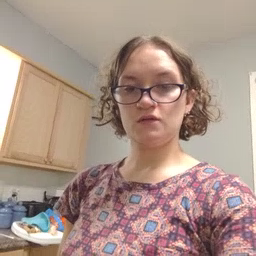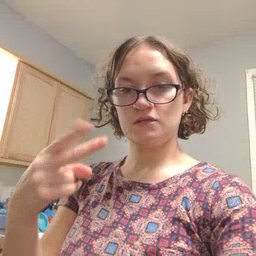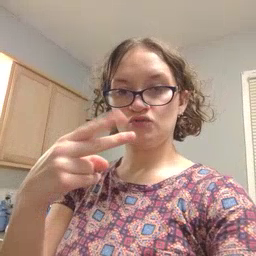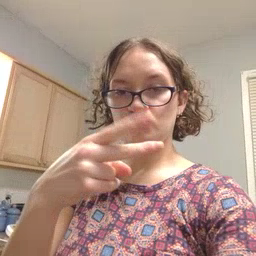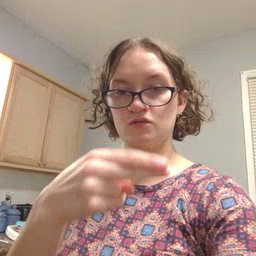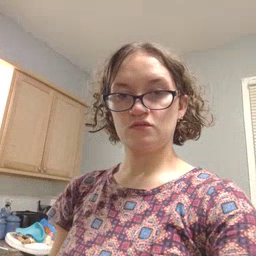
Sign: scissors